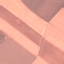
Label: AnnualCrop